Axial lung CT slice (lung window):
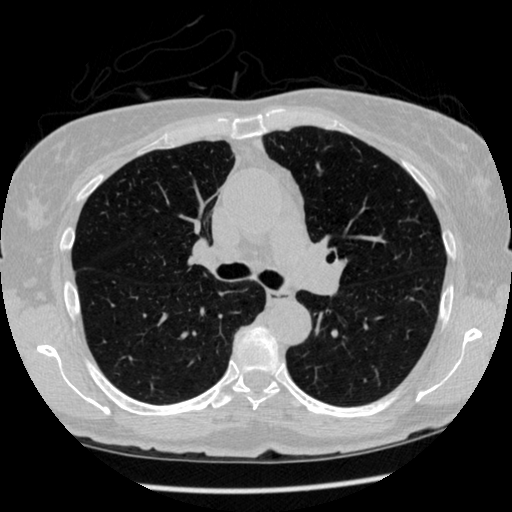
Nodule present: no